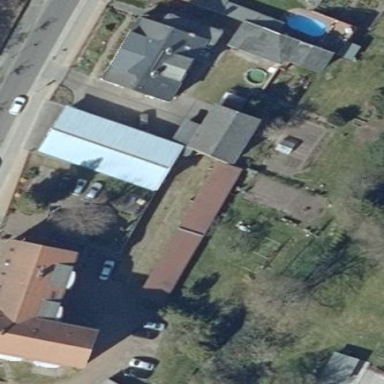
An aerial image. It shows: Group of garages.